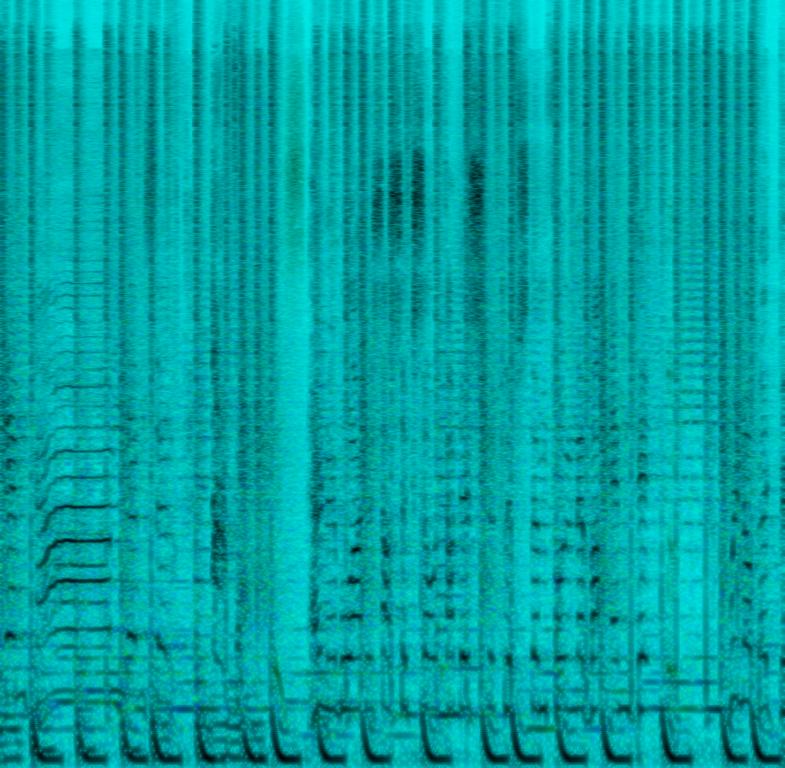
The Afrobeats song features a flat male vocal, supported by male ad libs in the right channel of the stereo image, rapping over punchy kicks, muffled claps, syncopated snare hits and pulsating synth pad chords. At the very end of the loop there is a short snippet of groovy synth bass, as the section changes. It sounds lower in quality mainly because of the bad sound selection, as the instruments are too thin and too digital.